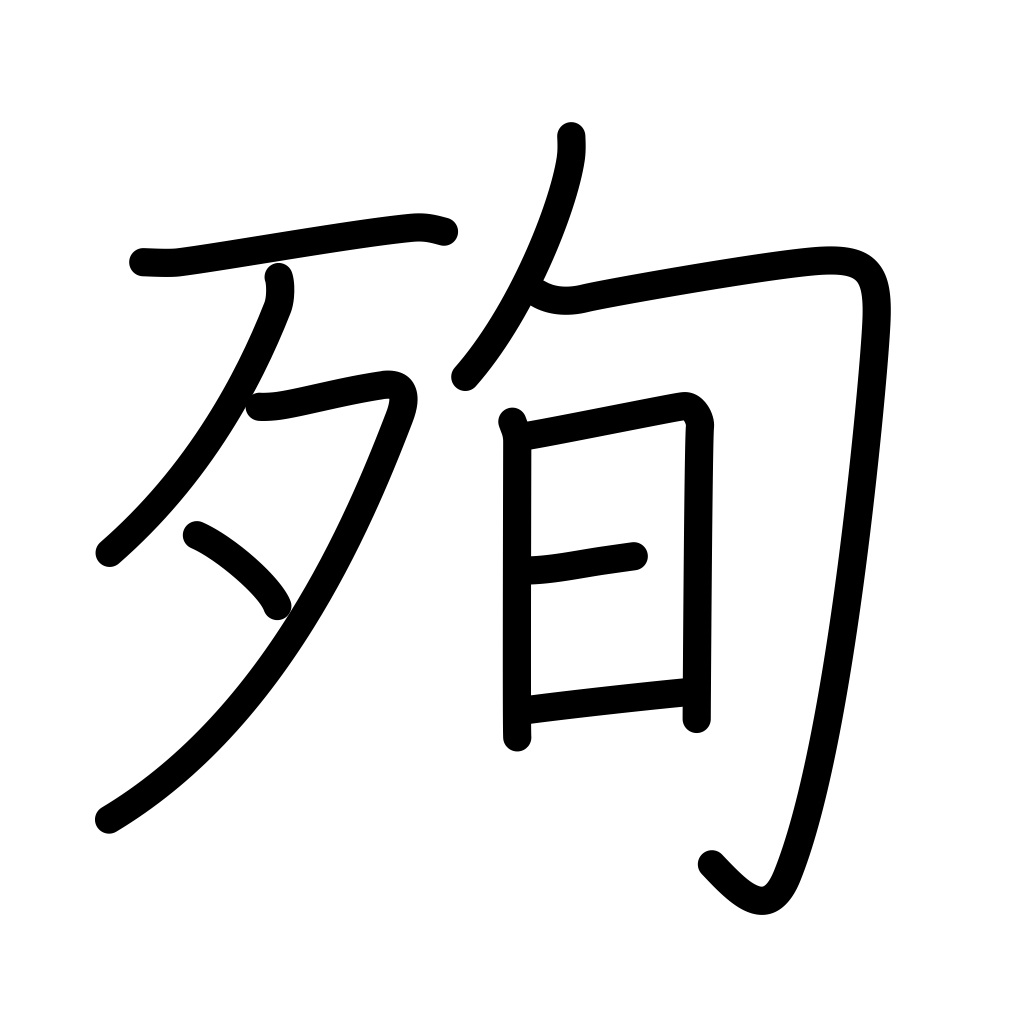
Meaning: martyrdom, follow by resigning